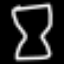
Label: hourglass